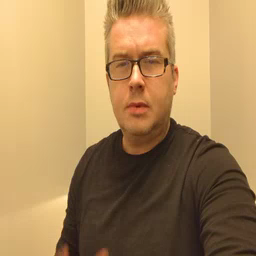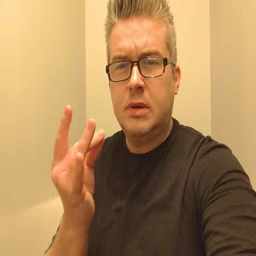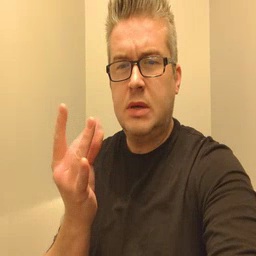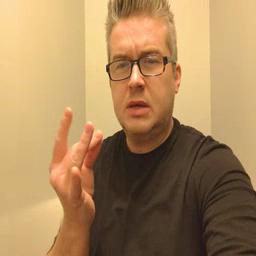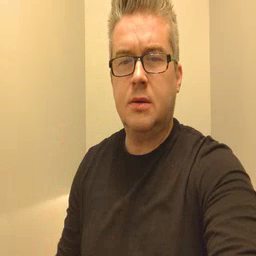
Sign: sticky